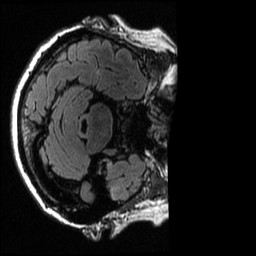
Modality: T2w
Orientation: axial
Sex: female
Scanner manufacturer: ge
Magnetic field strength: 3 T
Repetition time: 6 s
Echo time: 0.1268 s